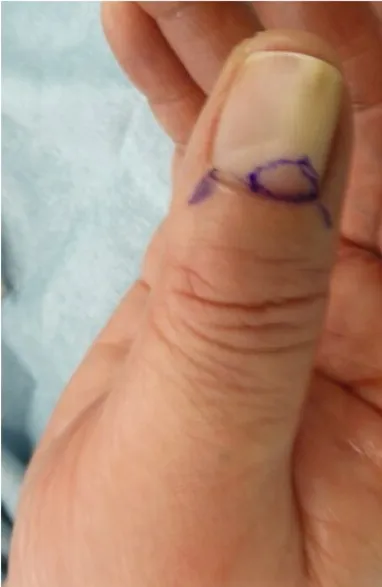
Surgical findings. (A) A reddish mass is seen under the nail plate. The excision line after the nail claw is indicated in blue.
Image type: medical_photograph (other_medical_photograph)